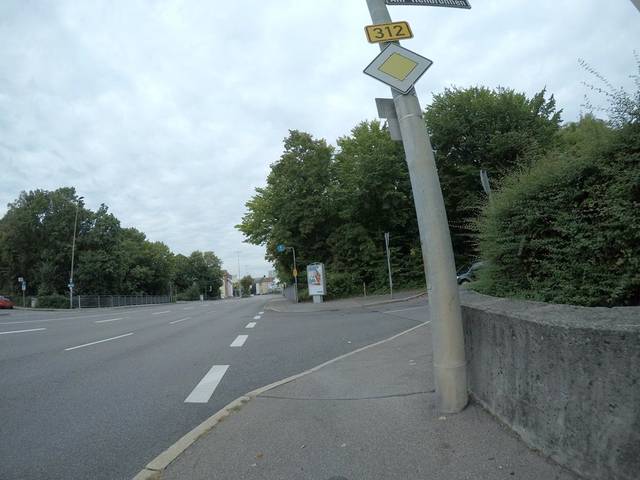
Region: Germany
Coordinates: 48.5, 9.218